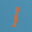
Label: 1